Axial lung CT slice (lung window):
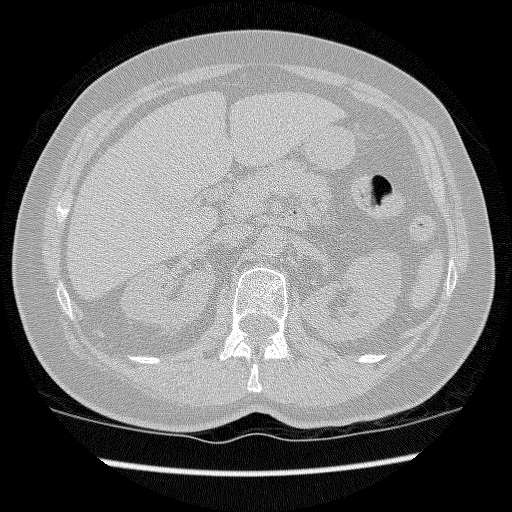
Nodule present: no